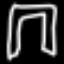
Label: pants